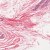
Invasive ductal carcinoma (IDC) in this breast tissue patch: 0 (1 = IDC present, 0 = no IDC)